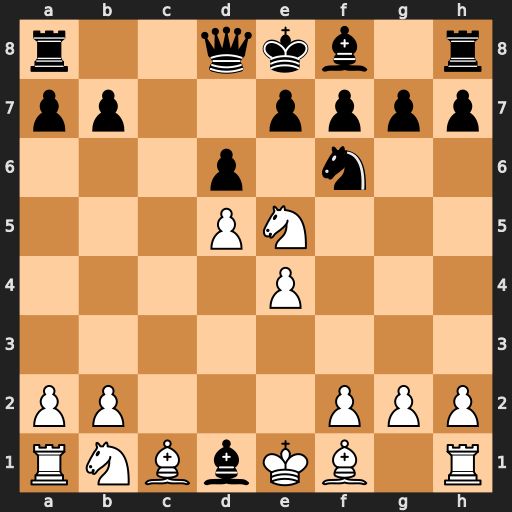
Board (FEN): r2qkb1r/pp2pppp/3p1n2/3PN3/4P3/8/PP3PPP/RNBbKB1R
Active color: w
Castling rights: KQkq
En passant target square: -
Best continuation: Bb5+ Nd7 Bxd7+ Qxd7 Nxd7